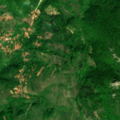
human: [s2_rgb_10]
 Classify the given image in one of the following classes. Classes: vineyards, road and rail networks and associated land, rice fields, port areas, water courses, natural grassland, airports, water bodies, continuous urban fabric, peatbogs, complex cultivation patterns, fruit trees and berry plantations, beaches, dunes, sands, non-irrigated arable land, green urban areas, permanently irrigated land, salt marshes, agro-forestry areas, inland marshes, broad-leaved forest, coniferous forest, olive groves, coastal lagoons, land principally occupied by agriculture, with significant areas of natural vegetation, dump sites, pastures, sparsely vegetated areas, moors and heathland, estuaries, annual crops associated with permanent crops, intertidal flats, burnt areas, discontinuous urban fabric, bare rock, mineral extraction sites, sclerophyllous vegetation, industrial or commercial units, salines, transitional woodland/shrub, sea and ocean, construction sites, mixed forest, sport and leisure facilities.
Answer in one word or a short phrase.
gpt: pastures, complex cultivation patterns, land principally occupied by agriculture, with significant areas of natural vegetation, broad-leaved forest